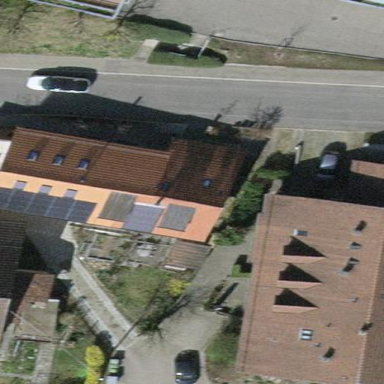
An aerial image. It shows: Terrace building.